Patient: sex F, age 54
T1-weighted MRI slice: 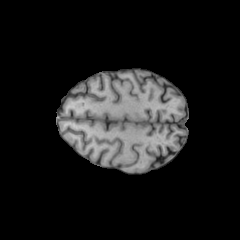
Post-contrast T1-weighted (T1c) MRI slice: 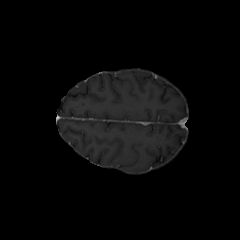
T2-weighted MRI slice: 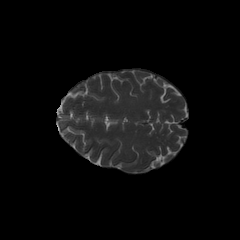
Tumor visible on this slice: no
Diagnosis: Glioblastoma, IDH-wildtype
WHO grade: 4